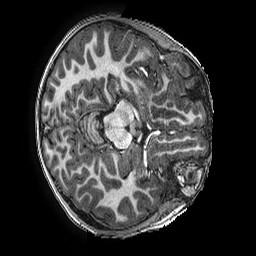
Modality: T1w
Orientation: axial
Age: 10
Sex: male
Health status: ill
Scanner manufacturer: ge
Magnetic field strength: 3 T
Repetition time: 0.00766 s
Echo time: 0.003476 s